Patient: sex F, age 62
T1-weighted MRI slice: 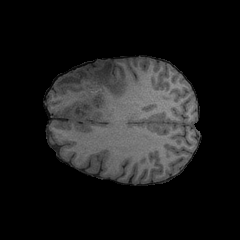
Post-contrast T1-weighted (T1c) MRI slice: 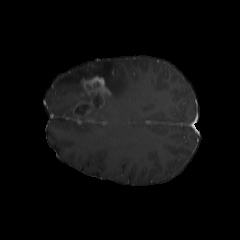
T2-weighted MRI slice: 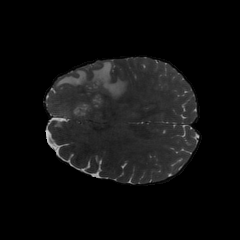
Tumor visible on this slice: yes
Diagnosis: Glioblastoma, IDH-wildtype
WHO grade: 4